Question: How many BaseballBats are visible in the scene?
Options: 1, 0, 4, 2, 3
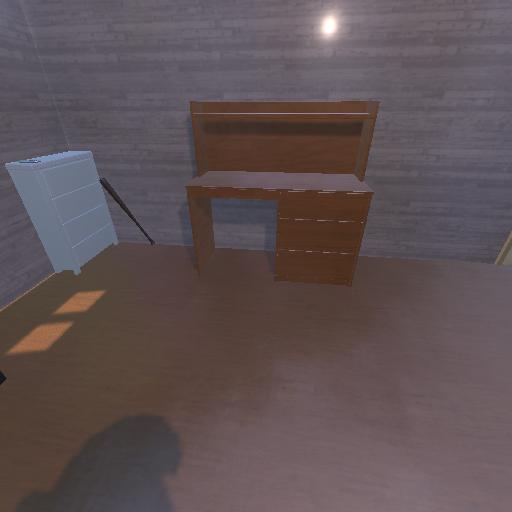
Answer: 1